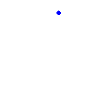
Particle: proton